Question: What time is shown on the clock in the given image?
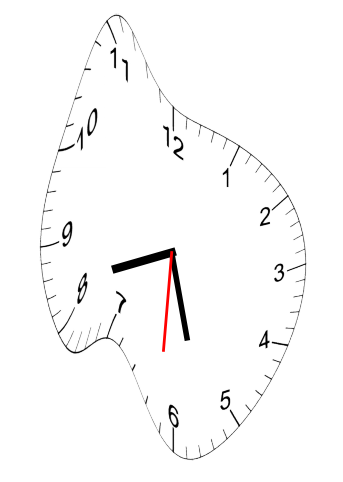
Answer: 08:27:31